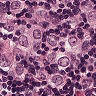
Metastatic tissue present: yes